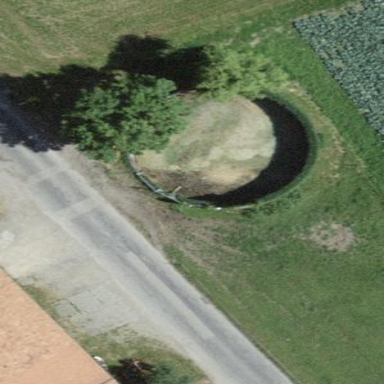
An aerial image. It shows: Building with storage tank.